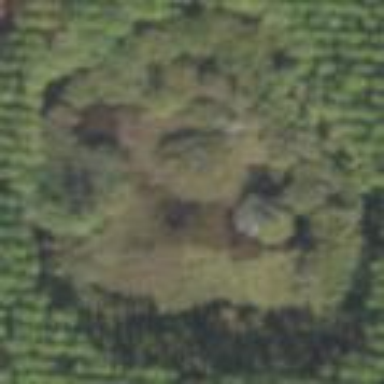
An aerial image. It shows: Swamp in wetland area.